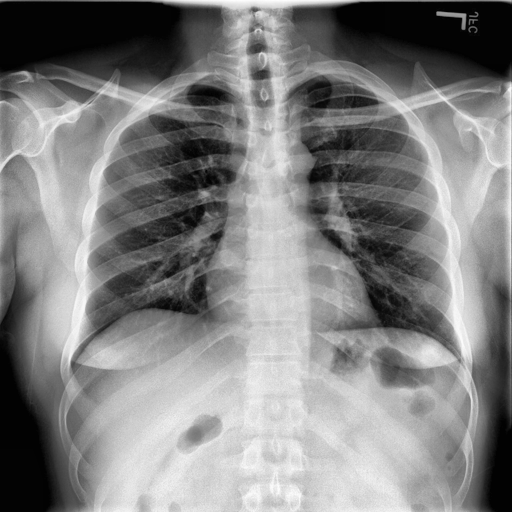
Finding: NORMAL